九年级 · 度量几何学
如图, 一块直角三角板的 $30^{\circ}$ 角的顶点 $P$ 落在 $\odot O$ 上, 两边分别交

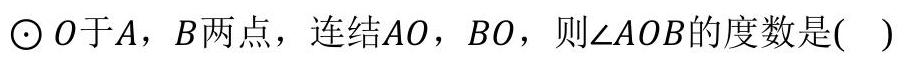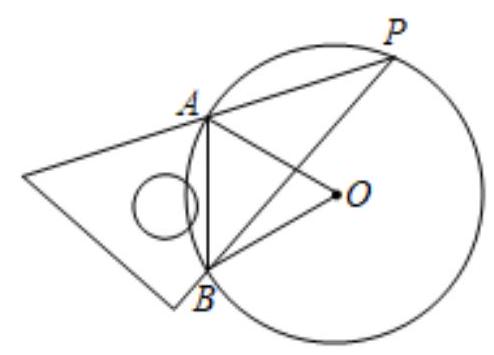
A. $30^{\circ}$

B. $60^{\circ}$

C. $80^{\circ}$

D. $90^{\circ}$

答案: B
解析: 解: $\because \angle P=30^{\circ}$,

又 $\because \angle A O B=2 \angle P$,

$\therefore \angle A O B=60^{\circ}$,

故选: $B$.

利用圆周角定理解决问题即可.

本题考查圆周角定理, 解题的关键是掌握圆周角定理, 属于中考常考题型.